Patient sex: F
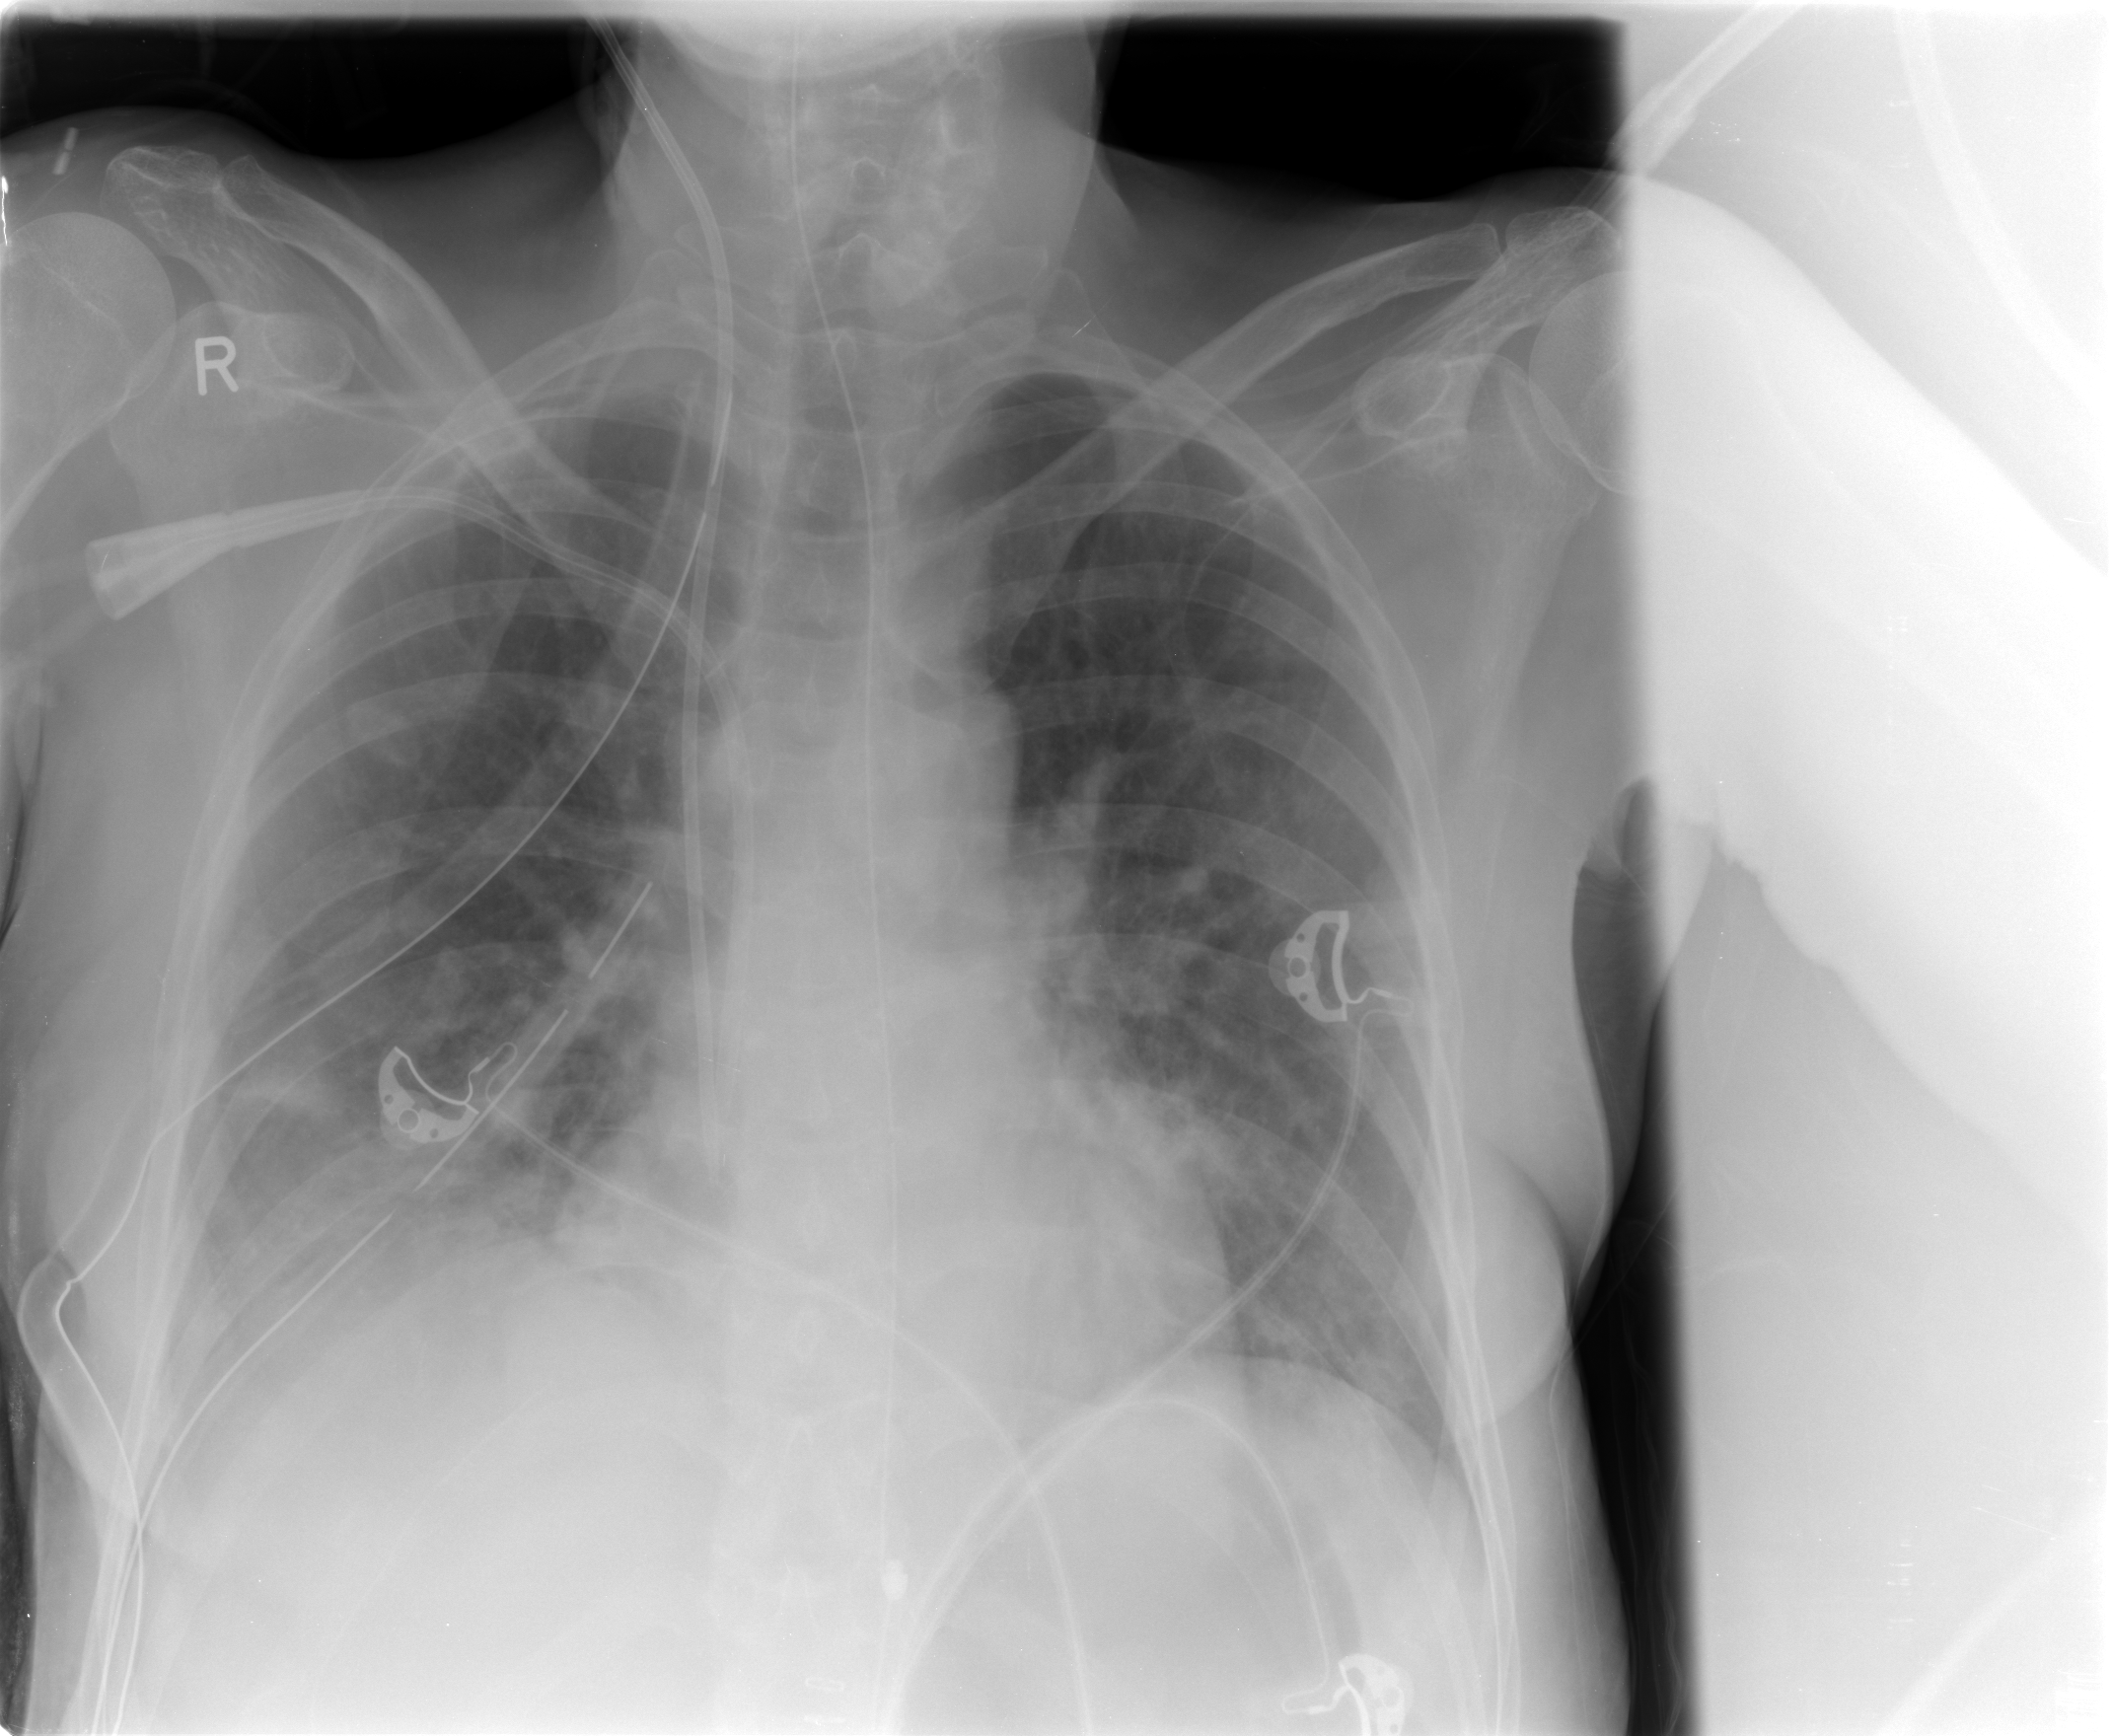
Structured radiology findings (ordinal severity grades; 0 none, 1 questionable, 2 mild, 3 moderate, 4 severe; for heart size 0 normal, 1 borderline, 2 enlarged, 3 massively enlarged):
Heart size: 0
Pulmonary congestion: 2
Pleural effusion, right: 2
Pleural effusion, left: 0
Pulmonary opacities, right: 2
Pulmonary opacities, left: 2
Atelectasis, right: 3
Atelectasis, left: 2